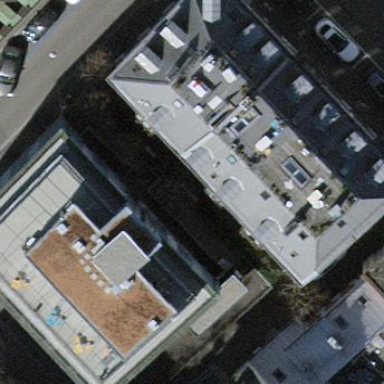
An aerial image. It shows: Guest house building.